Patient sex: M
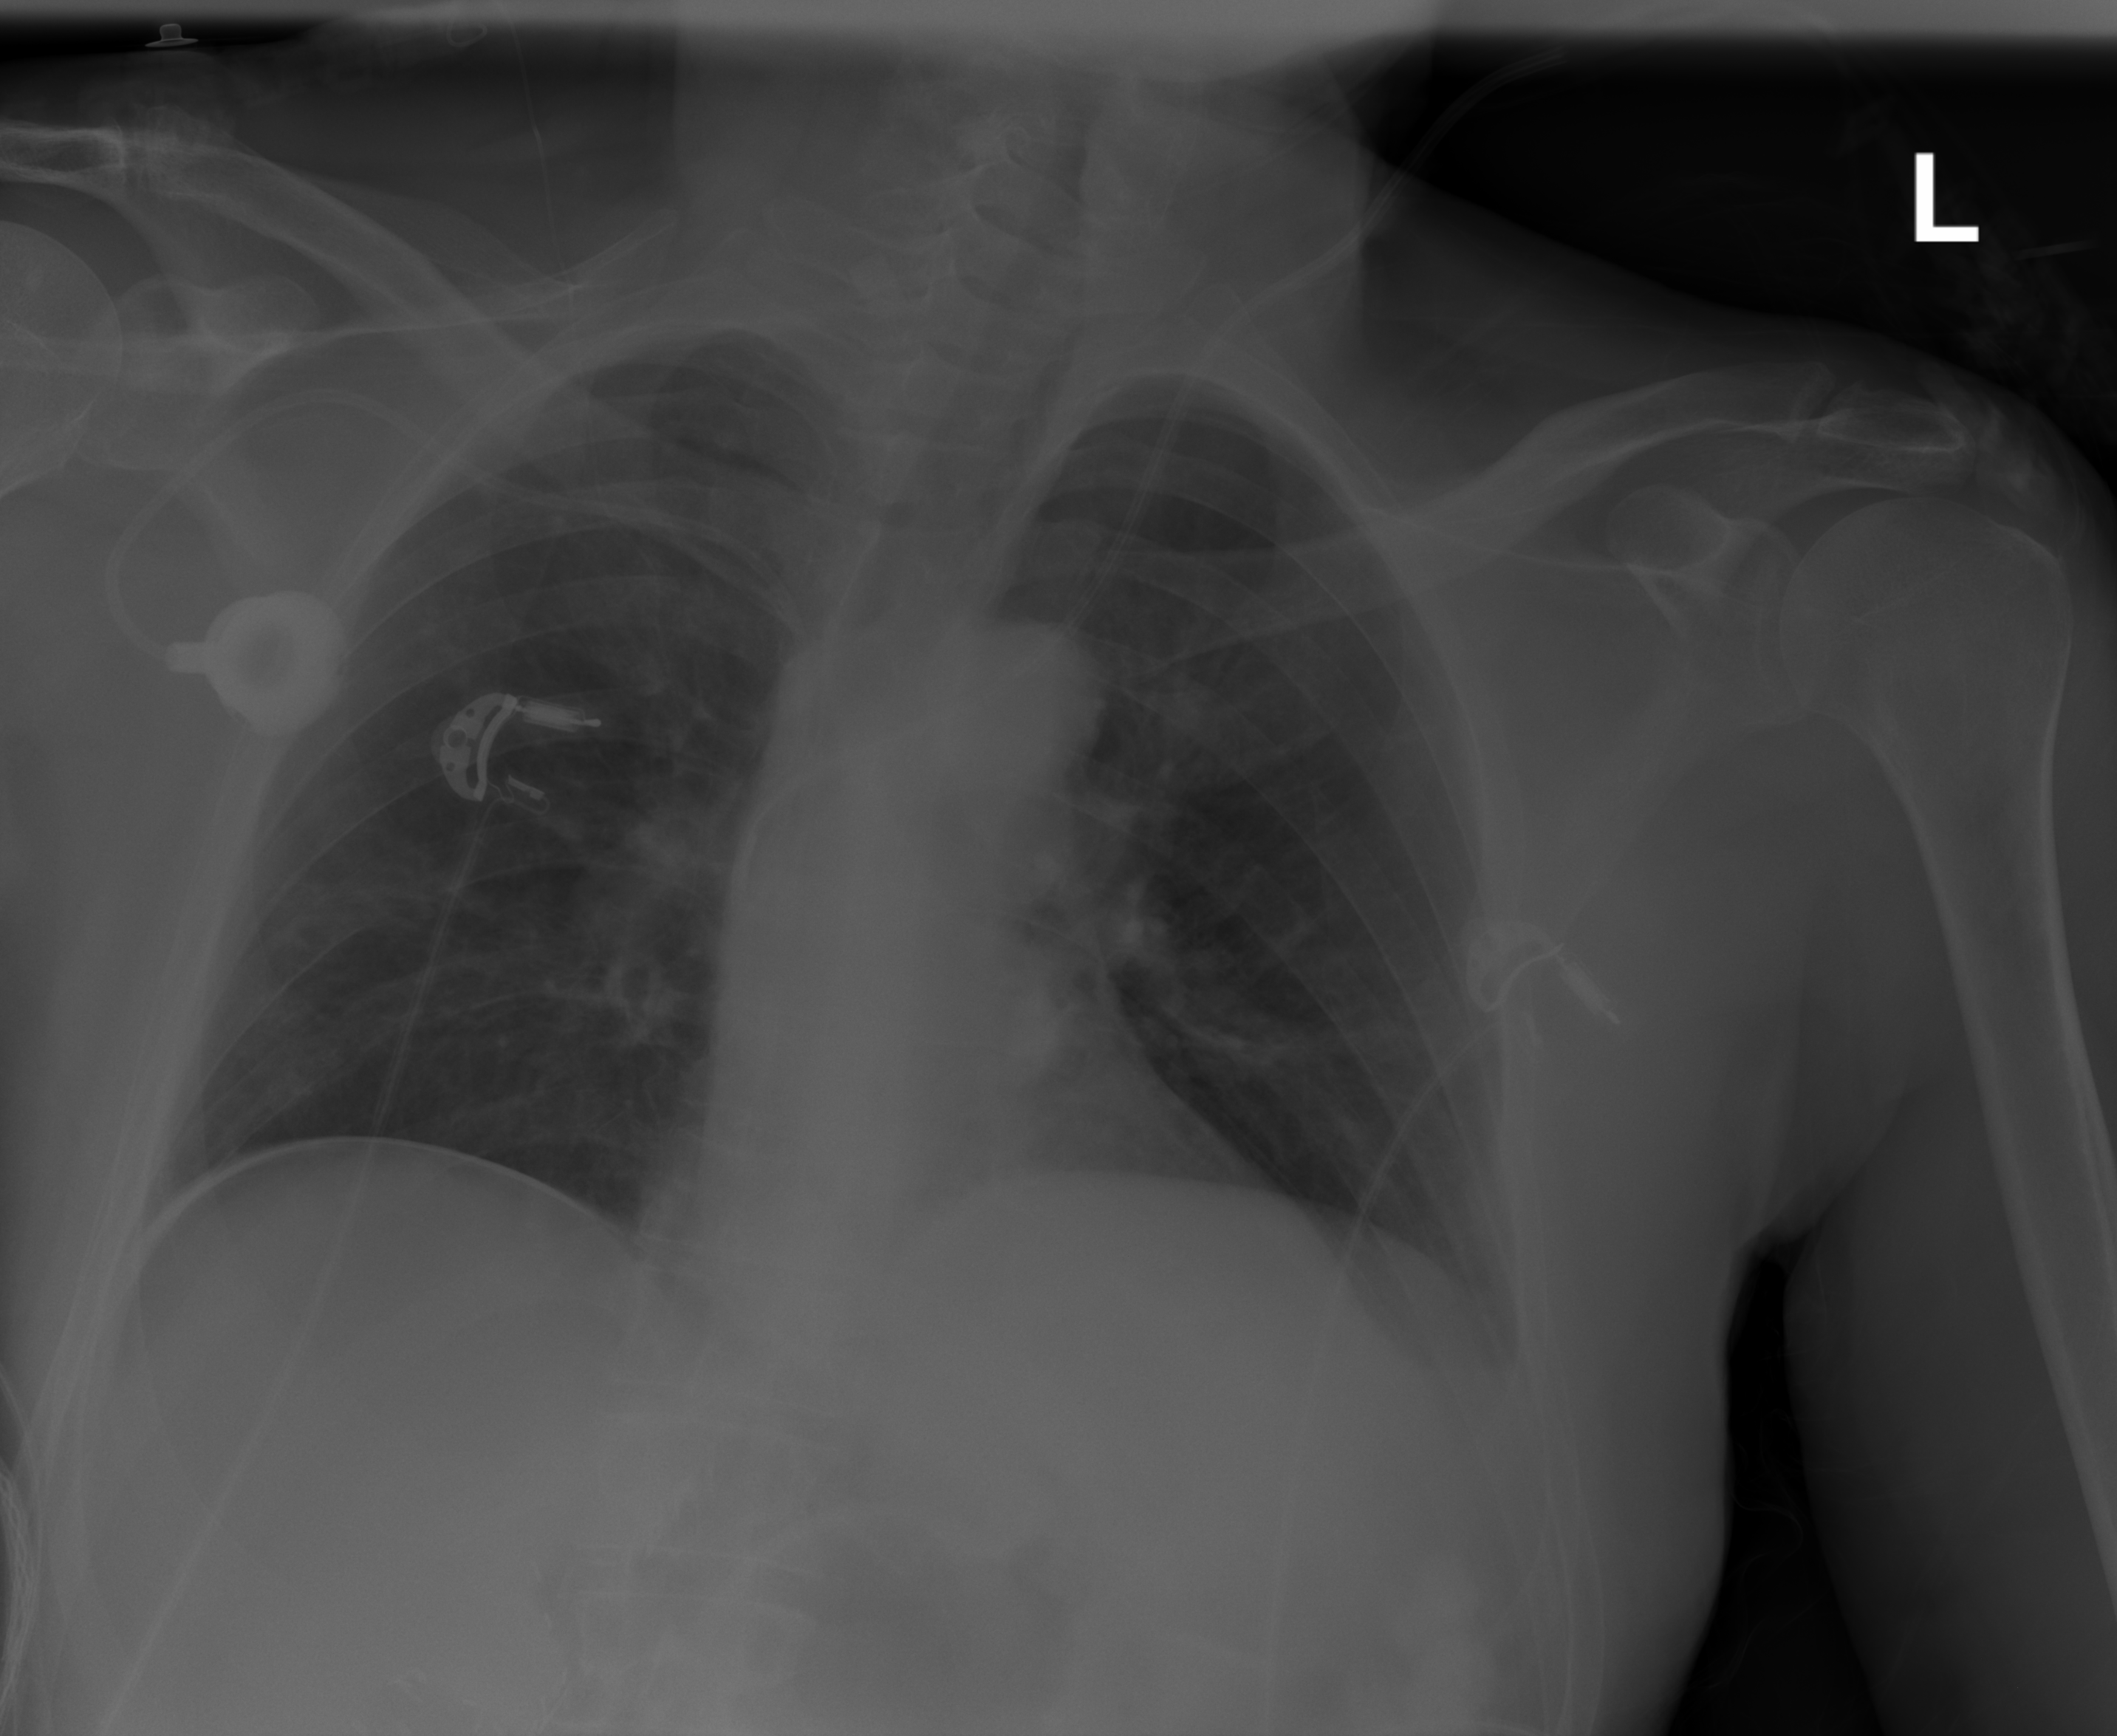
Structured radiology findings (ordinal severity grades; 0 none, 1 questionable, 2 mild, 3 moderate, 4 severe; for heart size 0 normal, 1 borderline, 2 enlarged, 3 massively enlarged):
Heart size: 0
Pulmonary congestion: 0
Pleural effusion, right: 0
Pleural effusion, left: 0
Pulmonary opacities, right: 0
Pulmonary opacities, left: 0
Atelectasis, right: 2
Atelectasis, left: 2